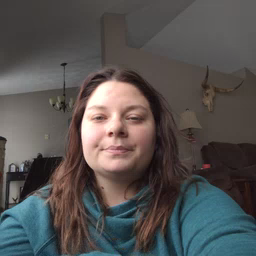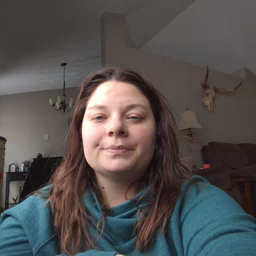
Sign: book